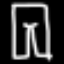
Label: pants